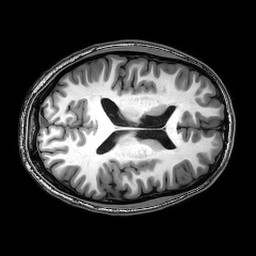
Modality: T1w
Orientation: axial
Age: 20
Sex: male
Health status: healthy
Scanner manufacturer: philips
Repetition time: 0.00815 s
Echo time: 0.00374 s